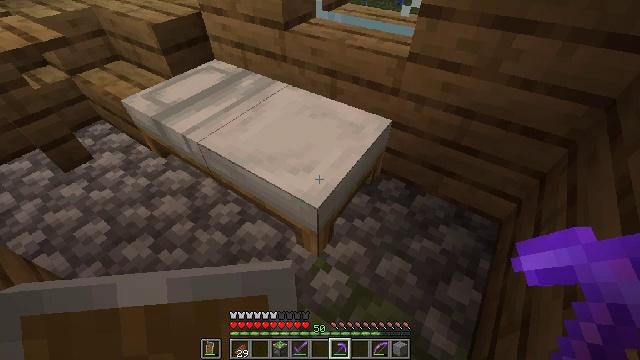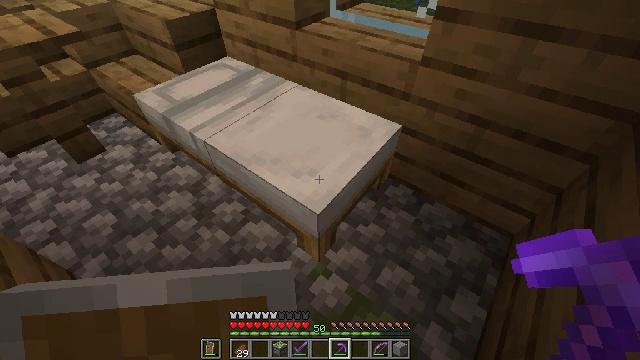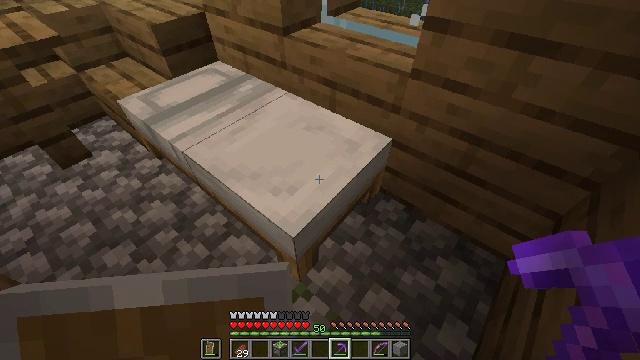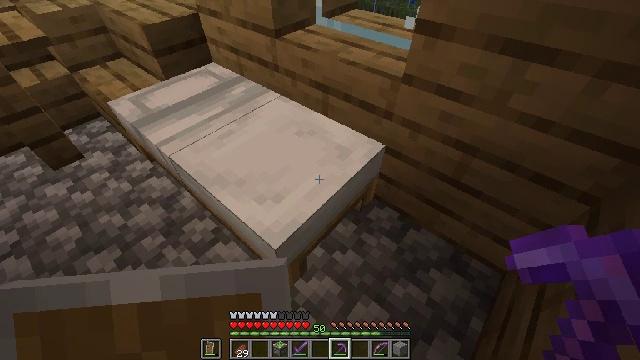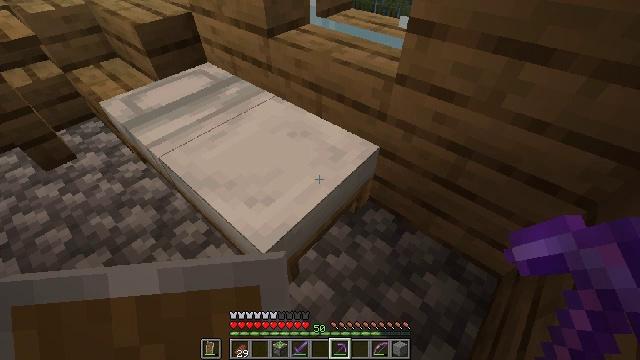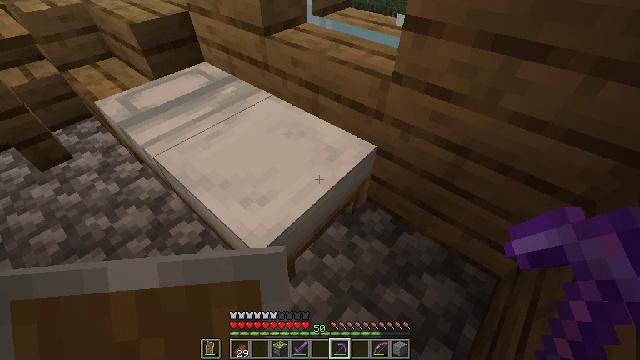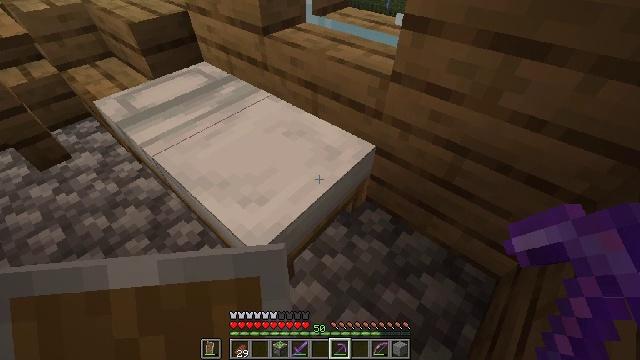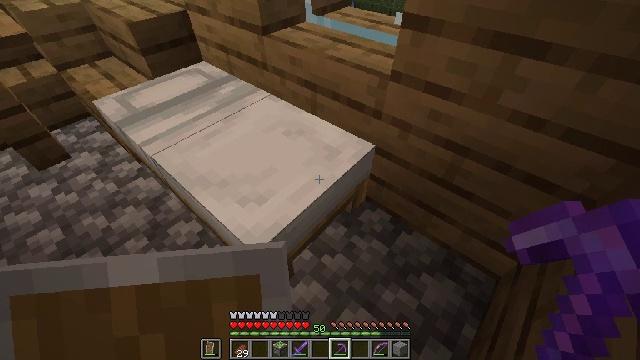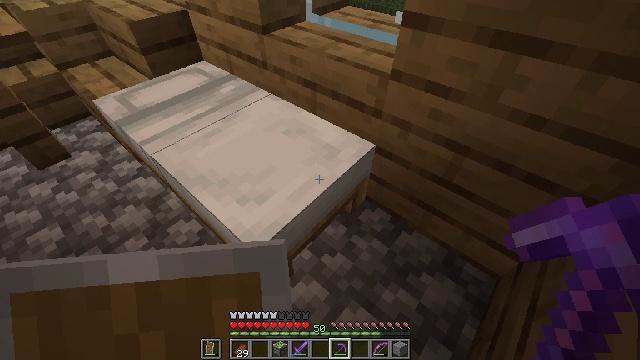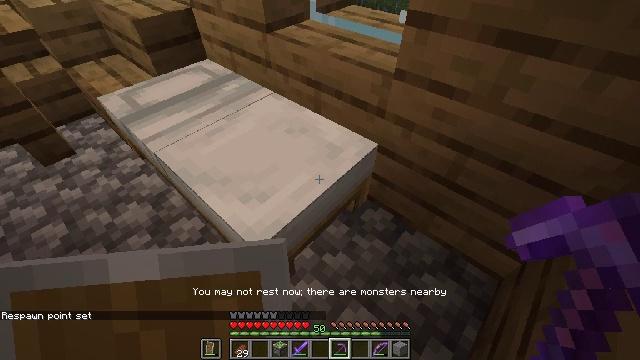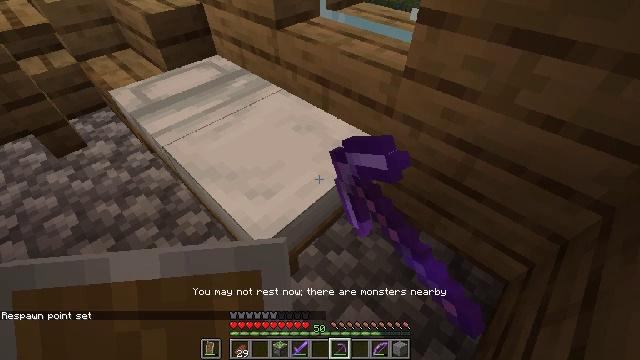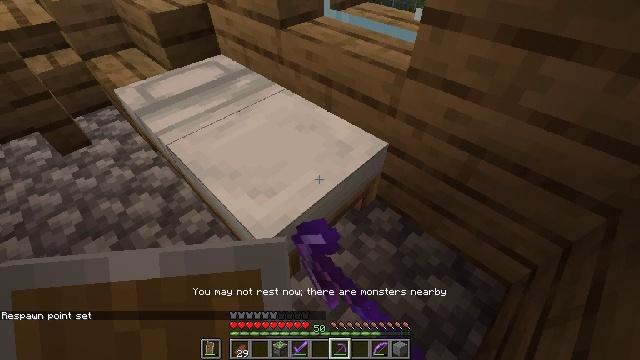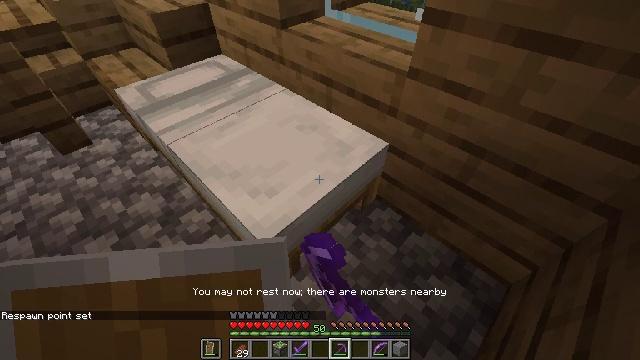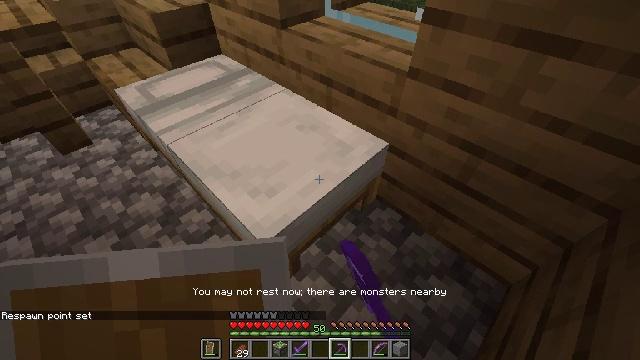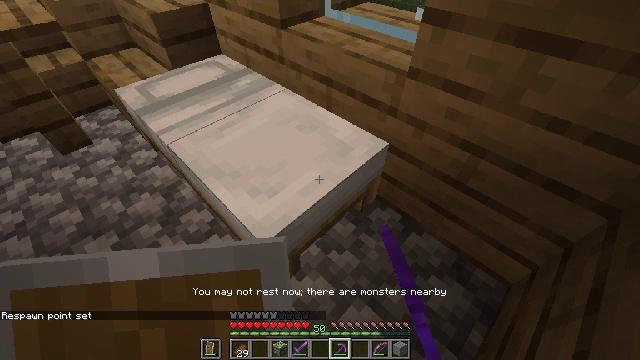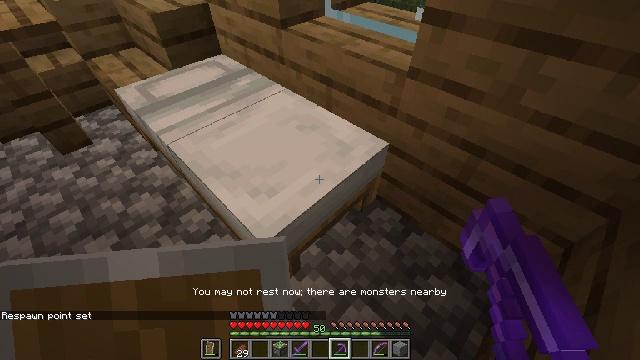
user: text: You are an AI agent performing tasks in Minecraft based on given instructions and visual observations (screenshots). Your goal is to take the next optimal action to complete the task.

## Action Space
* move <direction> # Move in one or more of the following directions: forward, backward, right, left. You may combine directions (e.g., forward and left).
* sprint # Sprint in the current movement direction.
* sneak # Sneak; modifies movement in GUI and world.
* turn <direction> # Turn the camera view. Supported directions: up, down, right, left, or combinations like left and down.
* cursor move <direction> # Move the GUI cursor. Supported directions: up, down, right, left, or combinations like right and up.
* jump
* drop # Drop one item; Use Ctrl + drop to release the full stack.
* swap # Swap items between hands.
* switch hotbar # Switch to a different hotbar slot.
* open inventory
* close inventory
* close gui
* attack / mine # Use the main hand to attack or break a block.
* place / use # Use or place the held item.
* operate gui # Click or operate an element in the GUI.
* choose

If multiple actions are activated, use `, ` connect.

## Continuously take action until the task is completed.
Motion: motion action
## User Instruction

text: Attack the white bed to collect it.
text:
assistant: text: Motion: move forward and move right, turn left
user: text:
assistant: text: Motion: turn left
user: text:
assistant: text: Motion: turn left
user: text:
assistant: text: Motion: use / place
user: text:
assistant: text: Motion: use / place
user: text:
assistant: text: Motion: use / place
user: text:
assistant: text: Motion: no_op
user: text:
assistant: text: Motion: no_op
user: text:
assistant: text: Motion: no_op
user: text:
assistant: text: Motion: turn left
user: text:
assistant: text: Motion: no_op
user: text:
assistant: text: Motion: no_op
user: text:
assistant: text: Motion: no_op
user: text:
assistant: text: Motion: no_op
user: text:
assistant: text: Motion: no_op
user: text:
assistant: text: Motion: no_op
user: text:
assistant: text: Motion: no_op
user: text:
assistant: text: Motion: turn left
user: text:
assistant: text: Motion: move forward, turn left
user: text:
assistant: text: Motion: move forward, turn left
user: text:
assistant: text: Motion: move forward, turn left and down
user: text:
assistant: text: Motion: move forward, turn left and down
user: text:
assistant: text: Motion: move forward, turn left and down
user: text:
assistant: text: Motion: move forward, turn left and down
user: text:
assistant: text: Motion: turn left and down
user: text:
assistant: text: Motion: turn left and down
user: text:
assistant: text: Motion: turn left and down
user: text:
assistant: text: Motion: turn left and down, use / place
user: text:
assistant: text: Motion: use / place
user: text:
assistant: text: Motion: use / place